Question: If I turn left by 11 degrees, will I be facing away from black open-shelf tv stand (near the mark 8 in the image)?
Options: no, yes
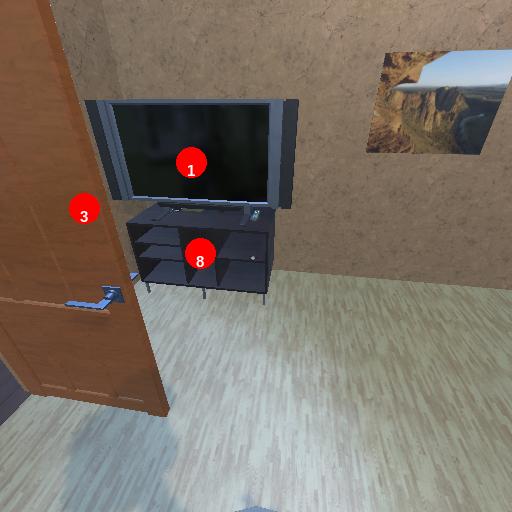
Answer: no